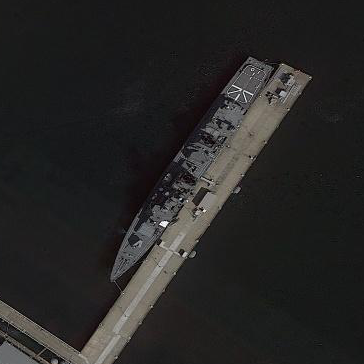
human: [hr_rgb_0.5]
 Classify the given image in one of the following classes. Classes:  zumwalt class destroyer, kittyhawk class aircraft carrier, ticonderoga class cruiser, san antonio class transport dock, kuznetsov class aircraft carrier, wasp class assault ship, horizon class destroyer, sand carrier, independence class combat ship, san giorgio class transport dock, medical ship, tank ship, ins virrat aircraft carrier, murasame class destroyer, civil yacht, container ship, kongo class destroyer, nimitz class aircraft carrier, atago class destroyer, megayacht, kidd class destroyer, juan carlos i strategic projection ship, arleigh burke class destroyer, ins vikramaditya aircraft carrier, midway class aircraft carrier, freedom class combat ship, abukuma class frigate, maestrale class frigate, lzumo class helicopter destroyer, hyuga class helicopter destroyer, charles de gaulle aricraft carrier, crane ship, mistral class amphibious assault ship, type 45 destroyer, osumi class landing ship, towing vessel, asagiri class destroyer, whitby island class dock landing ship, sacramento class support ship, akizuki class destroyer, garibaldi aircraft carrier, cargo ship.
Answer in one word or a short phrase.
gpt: Murasame class destroyer